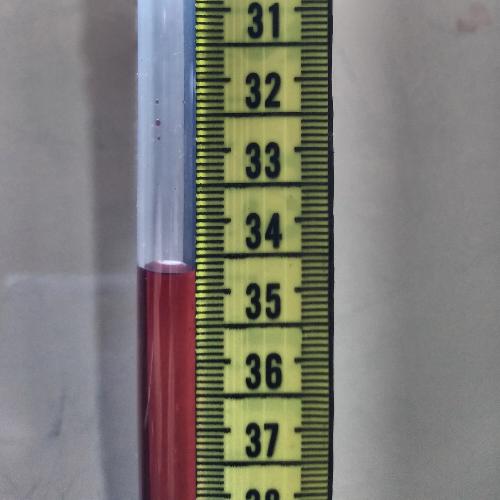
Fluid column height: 34.7 cm